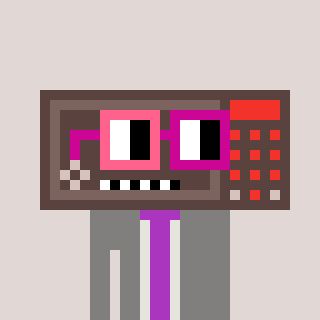
a pixel art character with square pink and red glasses, a wallsafe-shaped head and a bluegrey-colored body on a warm background